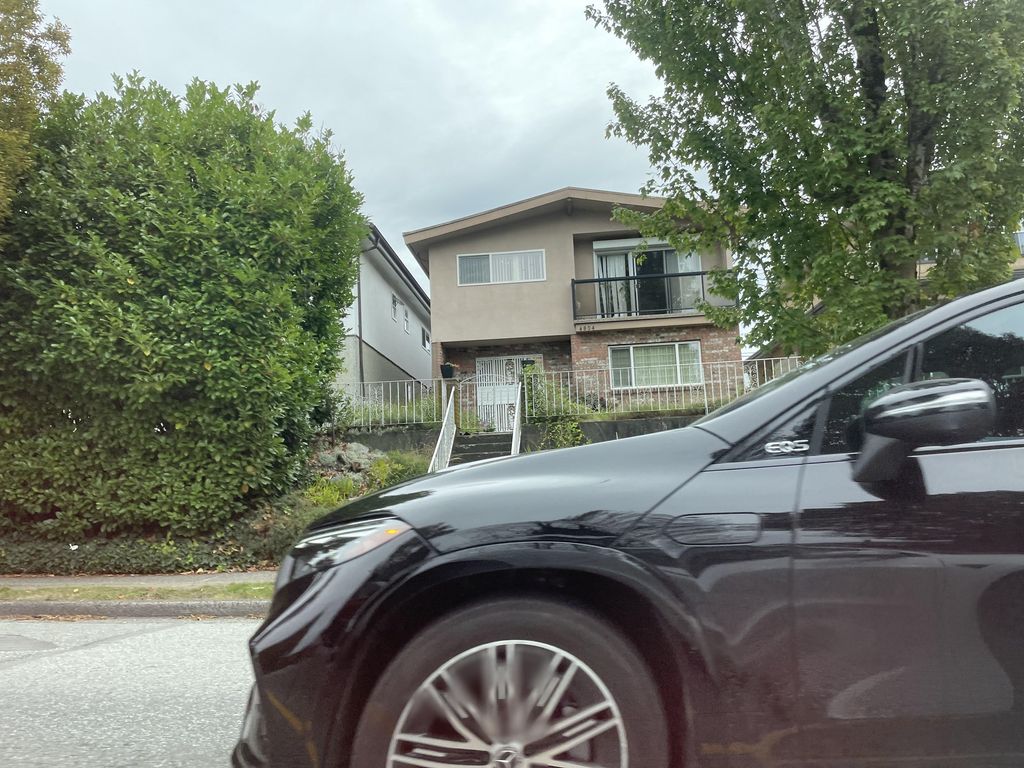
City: vancouver